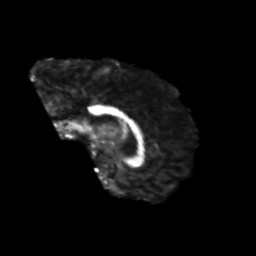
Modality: FA
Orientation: sagittal
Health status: healthy
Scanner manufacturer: philips
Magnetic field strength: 3 T
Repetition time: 6.964 s
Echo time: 0.092 s